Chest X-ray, PA view. Patient: 39 years old, sex F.
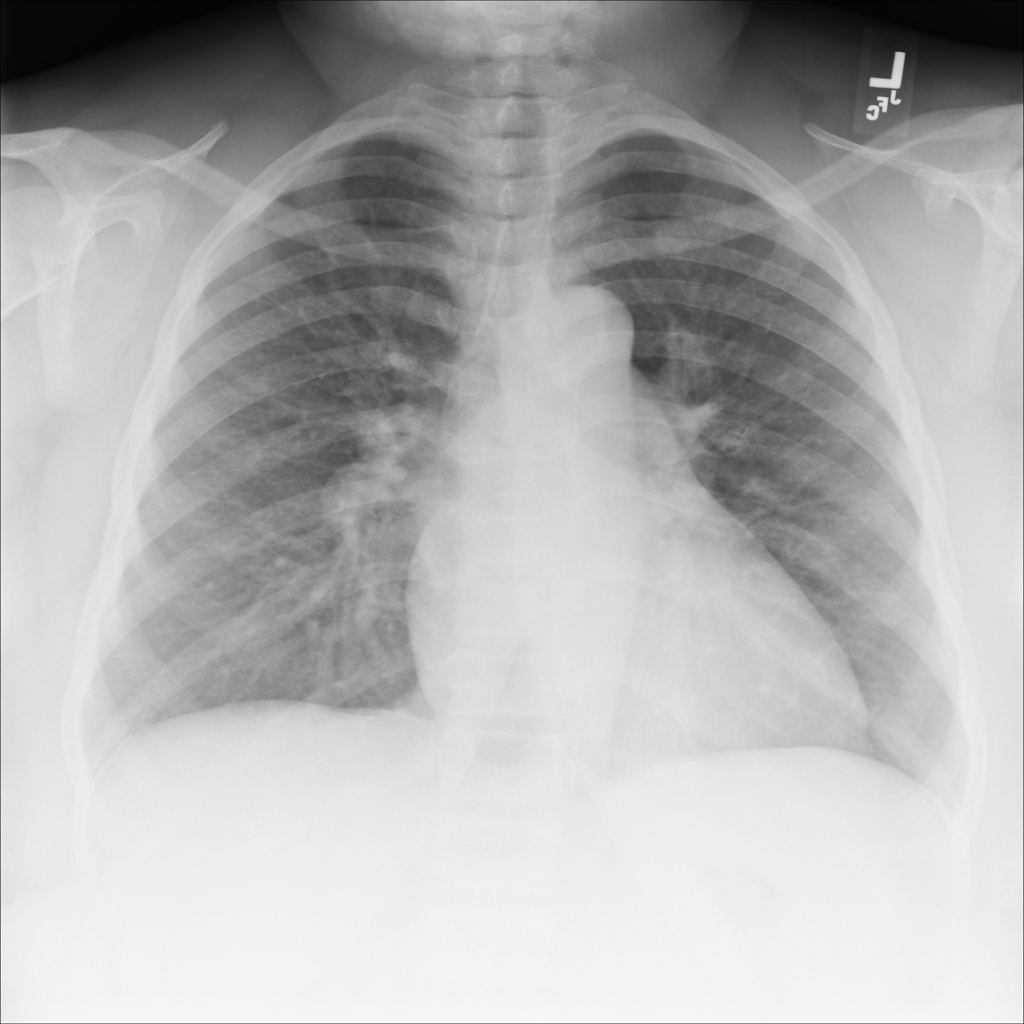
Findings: No Finding